Question: I am trying to look for a way to indent example code in Doxygen but could not find anything about C# and Xml comments.
Since every attempt is a little long on setting it up and all and I have not found any proper documentation on that issue, I though of asking here.
The idea is to create indentation for C# xml comment. So far I have:
'''
/// <code>public void Method()<br>
/// {<br>
/// <blockquote>float x = 10, y = 10 , z = 0;<br>
/// Vector3 vector = new Vector3 (x, y, z);<br>
/// if(something)<br>
/// <blockquote>Other Code</blockquote></br></blockquote>
/// }</code>
'''
But it draws a blue line on the left side:

Does anyone have a simple and good looking way?
Thanks
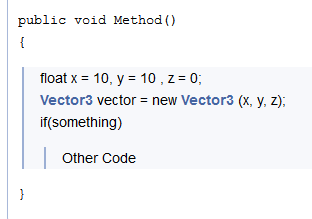
Answer: How about this?
'''
/// \code
/// public void Method()
/// {
/// float x = 10, y = 10 , z = 0;
/// Vector3 vector = new Vector3 (x, y, z);
/// if(something)
/// Other Code
/// }
/// \endcode
'''
Much easier to read the source comments too :)